Question: I need to call a script, which gets the status of the last backup ('Get-WBJob -Previous 1') and use attribute 'HResult' (will be 0 or 1) in the next step.

I have:
'''
$params = @{"ID"="811185195";
"Server"="XAD";
"success"="Here i need have result of HResult"}
'''
How do I get the only the 'HResult' property from 'Get-WBJob'?
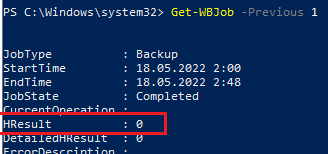
Answer: You can use the <URL> to operate on the returned object by the grouped expression. For example:
'''
$hResult = ( Get-WBJob -Previous 1 ).HResult
'''
You can assign this to a variable as shown above, or simply set the result of the expression in the Hashtable itself:
'''
$params = @{
ID = "811185195"
Server = "XAD"
Success = ( Get-WBJob -Previous 1 ).HResult
}
'''
Alternatively, you can use <URL> as well, instead of wrapping the inner expression in parentheses:
'''
Get-WBJob -Previous 1 | Select-Object -ExpandProperty HResult
'''